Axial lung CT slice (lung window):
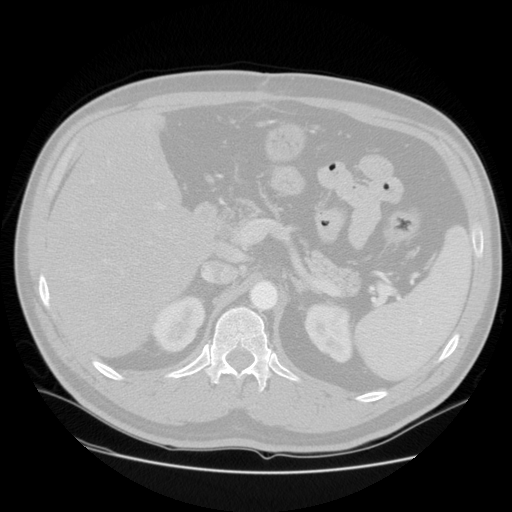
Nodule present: no